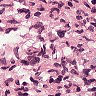
Metastatic tissue present: no